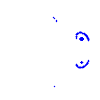
Particle: pion